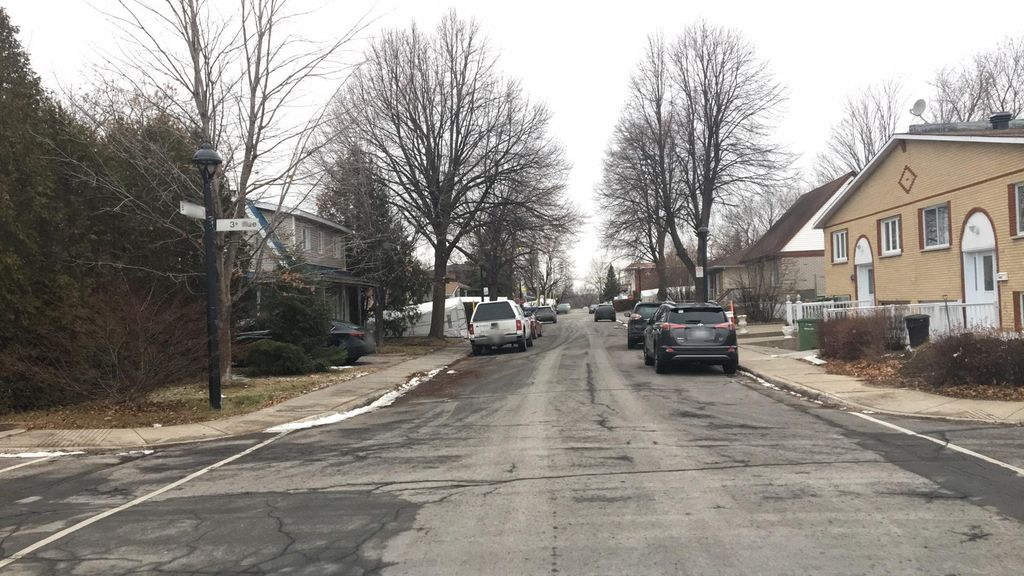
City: montreal